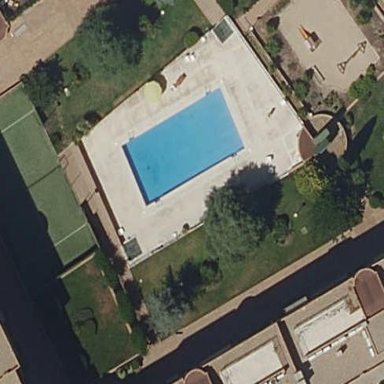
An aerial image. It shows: Swimming pool located in leisure land.